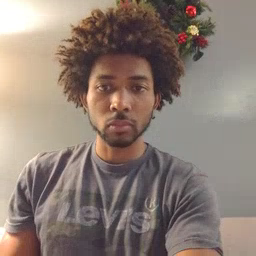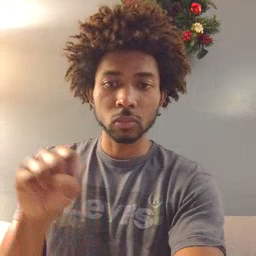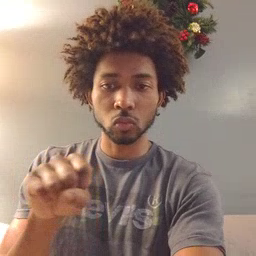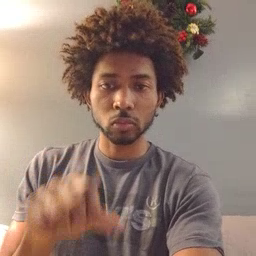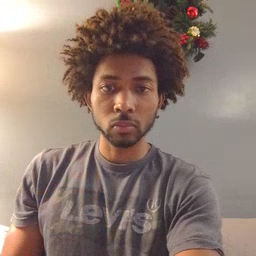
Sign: shoe